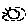
Label: sun